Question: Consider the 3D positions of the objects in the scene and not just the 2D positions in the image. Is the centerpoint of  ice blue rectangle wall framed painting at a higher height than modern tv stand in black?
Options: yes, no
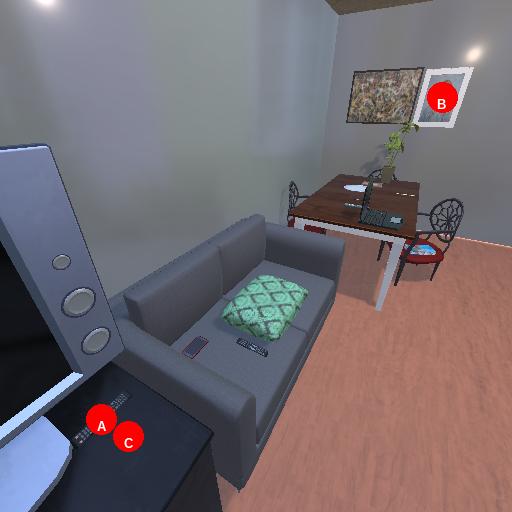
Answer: yes